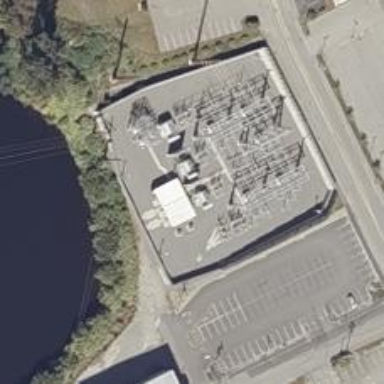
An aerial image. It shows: Switch used for power control.